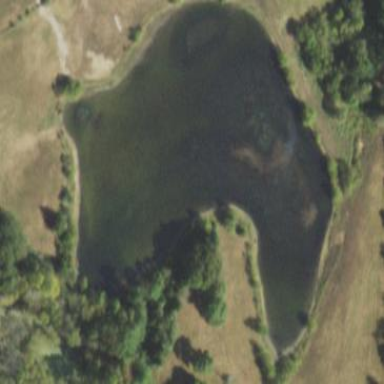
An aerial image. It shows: Peaceful pond surrounded by nature.